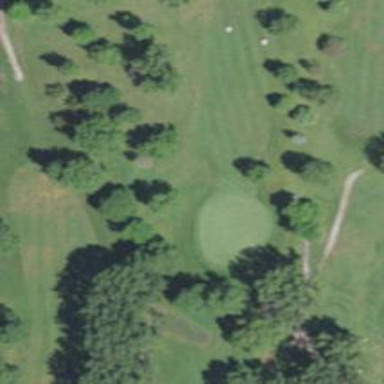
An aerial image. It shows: Golf hole.